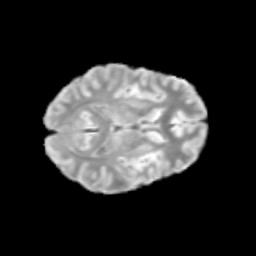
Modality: T2w
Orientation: axial
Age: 13
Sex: male
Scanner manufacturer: siemens
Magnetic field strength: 3 T
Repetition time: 3.8 s
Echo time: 0.07 s